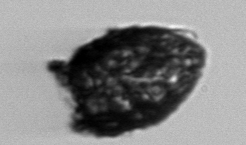
Label: Stenosemella_pacifica